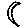
Label: moon